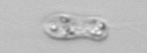
Label: Amoeba